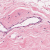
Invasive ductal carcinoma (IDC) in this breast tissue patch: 0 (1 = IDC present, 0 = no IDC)